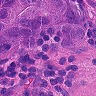
Metastatic tissue present: yes